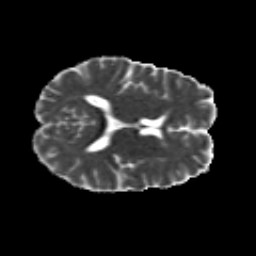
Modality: MD
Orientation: axial
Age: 29
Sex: female
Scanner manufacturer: siemens
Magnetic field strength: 3 T
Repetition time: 8.8 s
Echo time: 0.085 s